Interaction volume radius: 10 \u00c5
Interaction volume height: 30 \u00c5
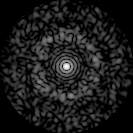
Disorder parameter: 0.8296